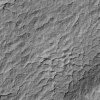
Atmospheric dust classification: not_dusty